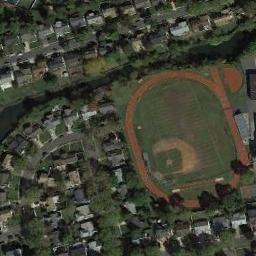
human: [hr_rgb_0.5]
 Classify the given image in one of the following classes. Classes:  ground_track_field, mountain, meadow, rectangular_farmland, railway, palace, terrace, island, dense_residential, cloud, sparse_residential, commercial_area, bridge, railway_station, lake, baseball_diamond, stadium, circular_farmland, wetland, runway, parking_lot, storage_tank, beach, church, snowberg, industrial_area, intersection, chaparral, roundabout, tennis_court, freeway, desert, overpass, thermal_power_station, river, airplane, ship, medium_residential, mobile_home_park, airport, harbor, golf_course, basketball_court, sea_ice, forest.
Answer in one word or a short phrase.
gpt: ground_track_field